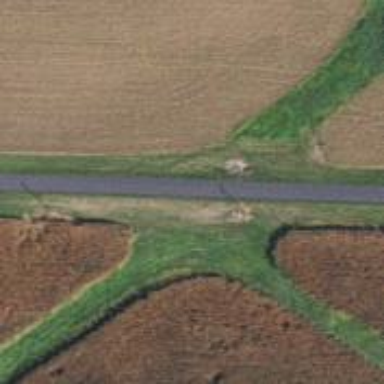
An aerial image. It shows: Culvert tunnel.